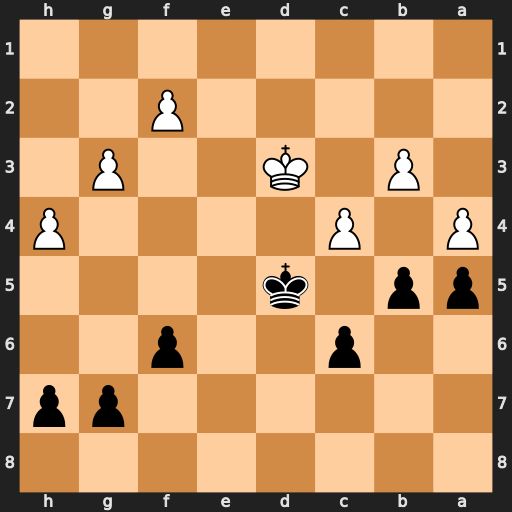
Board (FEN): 8/6pp/2p2p2/pp1k4/P1P4P/1P1K2P1/5P2/8
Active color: b
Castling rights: -
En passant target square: -
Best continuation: bxc4+ bxc4+ Kc5 Kc3 h5